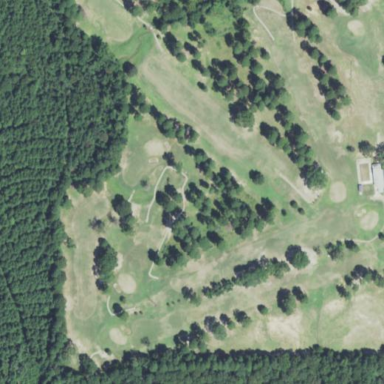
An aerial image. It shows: Golf course.